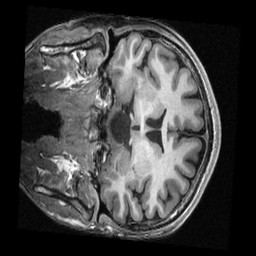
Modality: T1w
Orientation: coronal
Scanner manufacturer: ge
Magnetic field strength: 3 T
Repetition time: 0.007688 s
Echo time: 0.002936 s